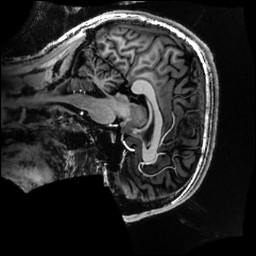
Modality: MP2RAGE
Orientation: sagittal
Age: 27
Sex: male
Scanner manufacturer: siemens
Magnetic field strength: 6.98 T
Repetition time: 6 s
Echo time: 0.00283 s